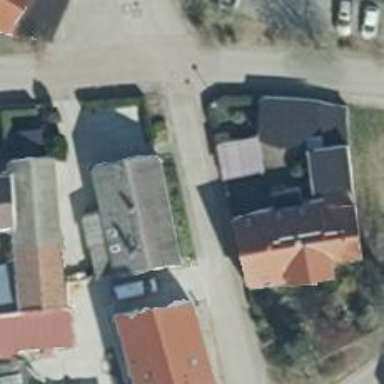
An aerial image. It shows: Residential road.